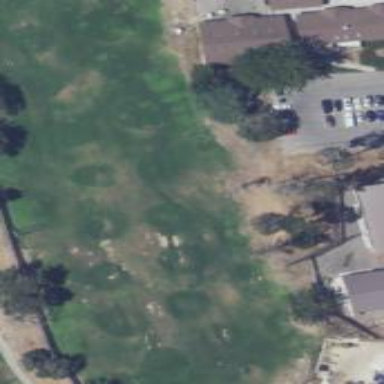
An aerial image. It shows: Grassy area designated as driving range for golf.